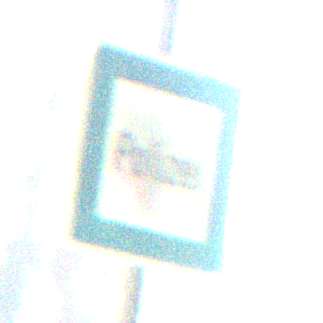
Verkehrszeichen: Polizei
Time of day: MorningAfternoon
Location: Outdoor (Nature)
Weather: Clear
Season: NotSpecified
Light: Natural